Interaction volume radius: 5 \u00c5
Interaction volume height: 15 \u00c5
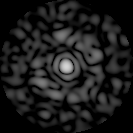
Disorder parameter: 0.7981